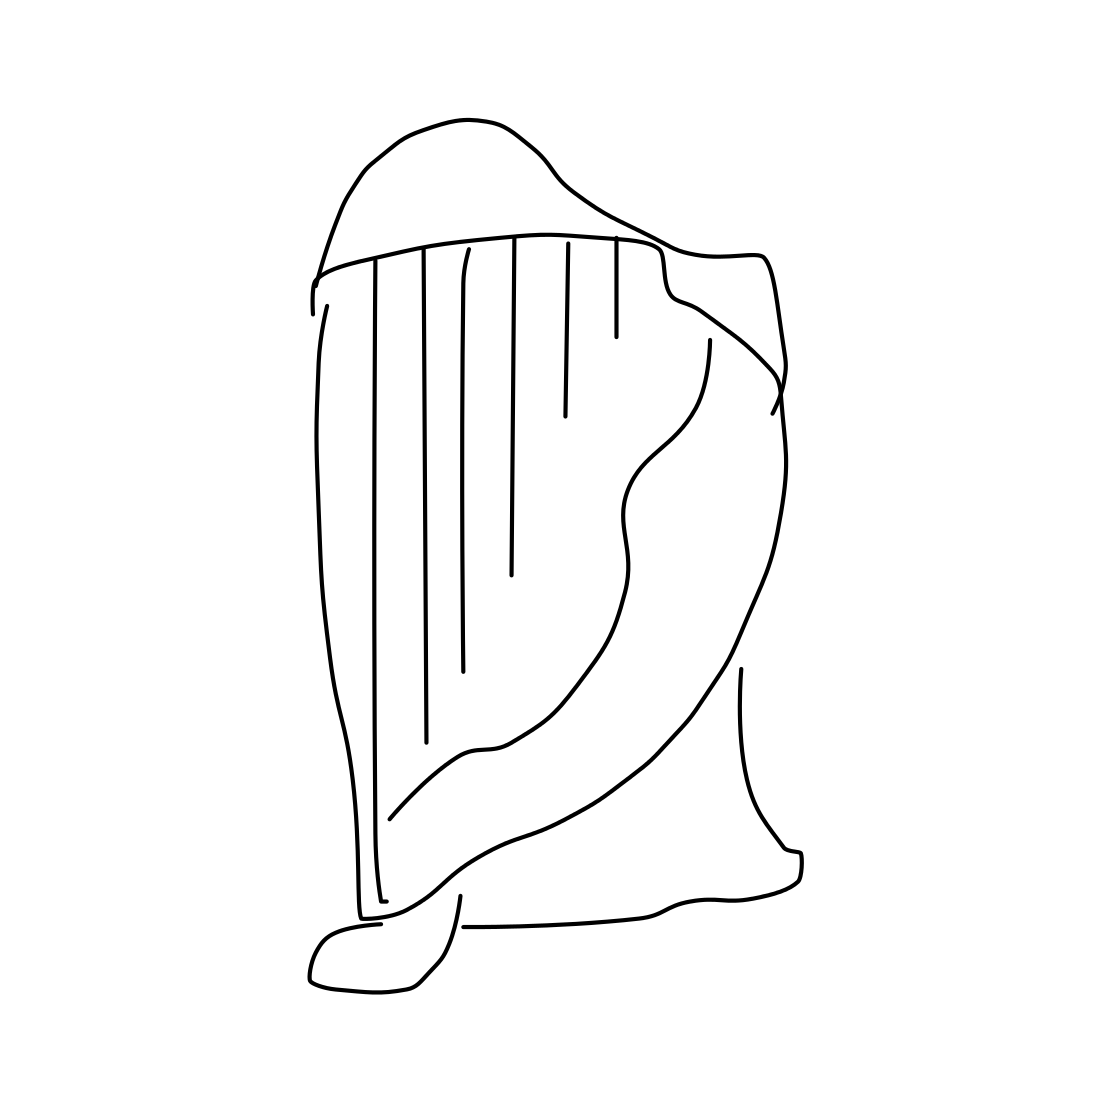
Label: harp